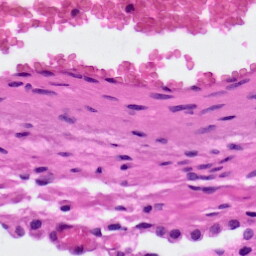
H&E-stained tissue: Lung